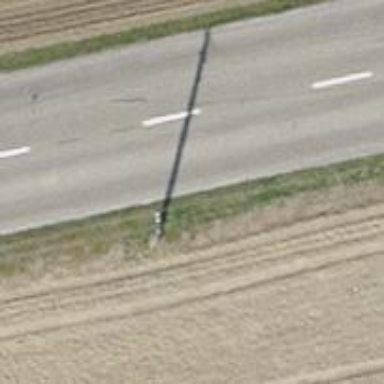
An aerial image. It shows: Power pole.